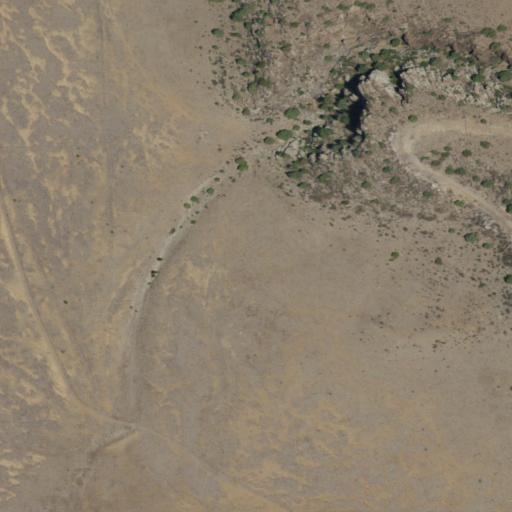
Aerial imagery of valley in New Mexico named Blackjack Canyon containing grassland, shrub, and evergreen forest